Field crop: tomato
Growth stage: 1
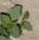
Species: solanum